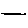
Label: line